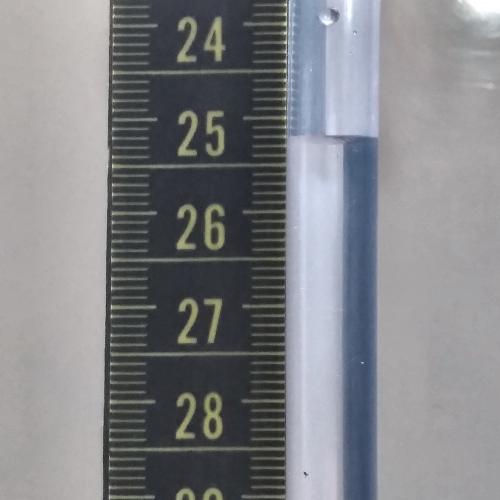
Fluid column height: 25.2 cm